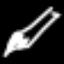
Label: pencil